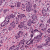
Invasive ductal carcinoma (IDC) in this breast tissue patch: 1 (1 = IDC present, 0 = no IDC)